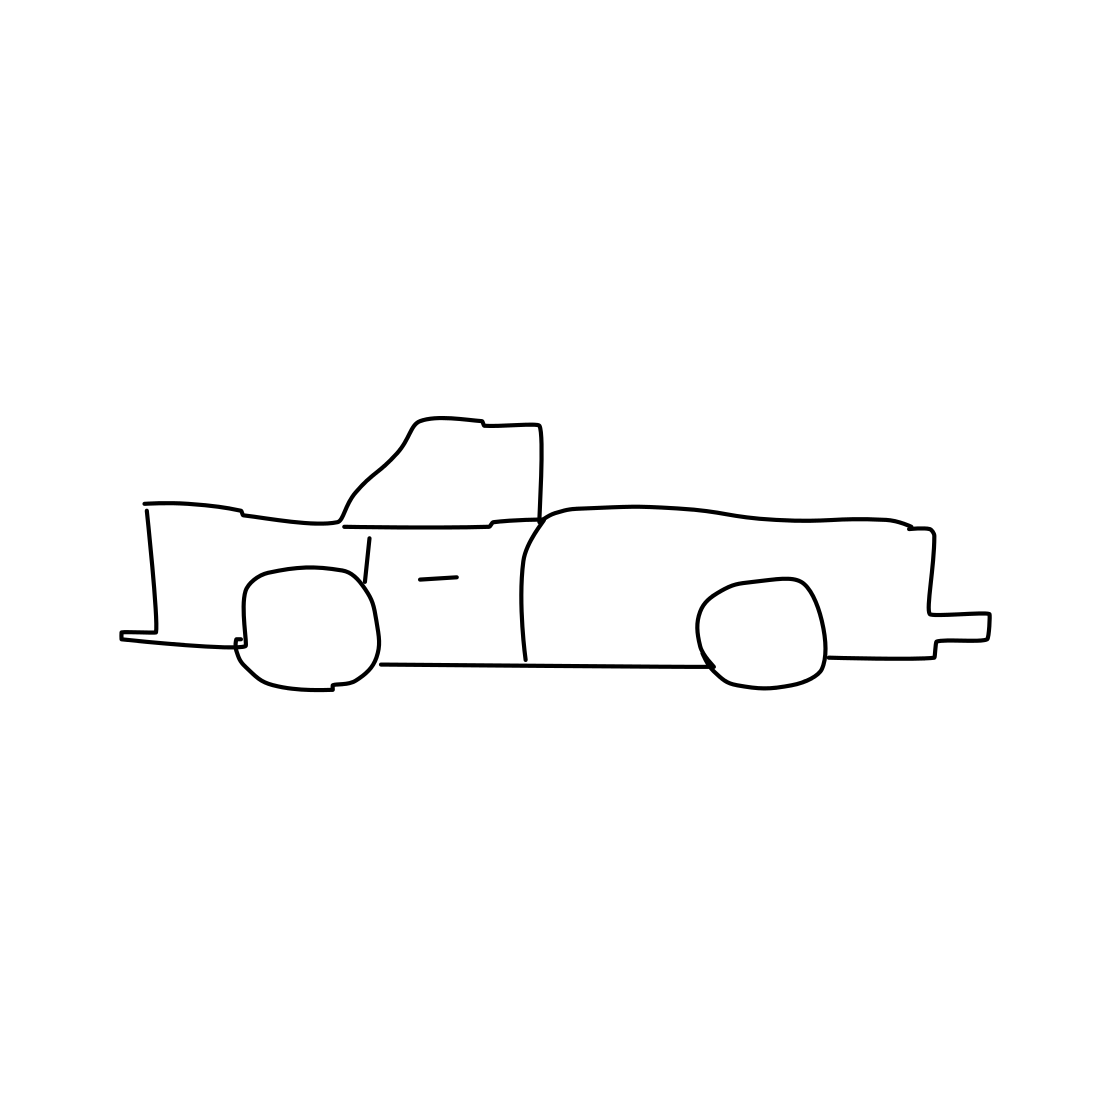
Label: pickup truck